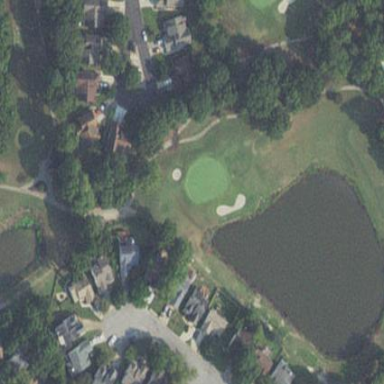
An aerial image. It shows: Water hazard on golf course.